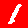
Digit: 1